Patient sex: F
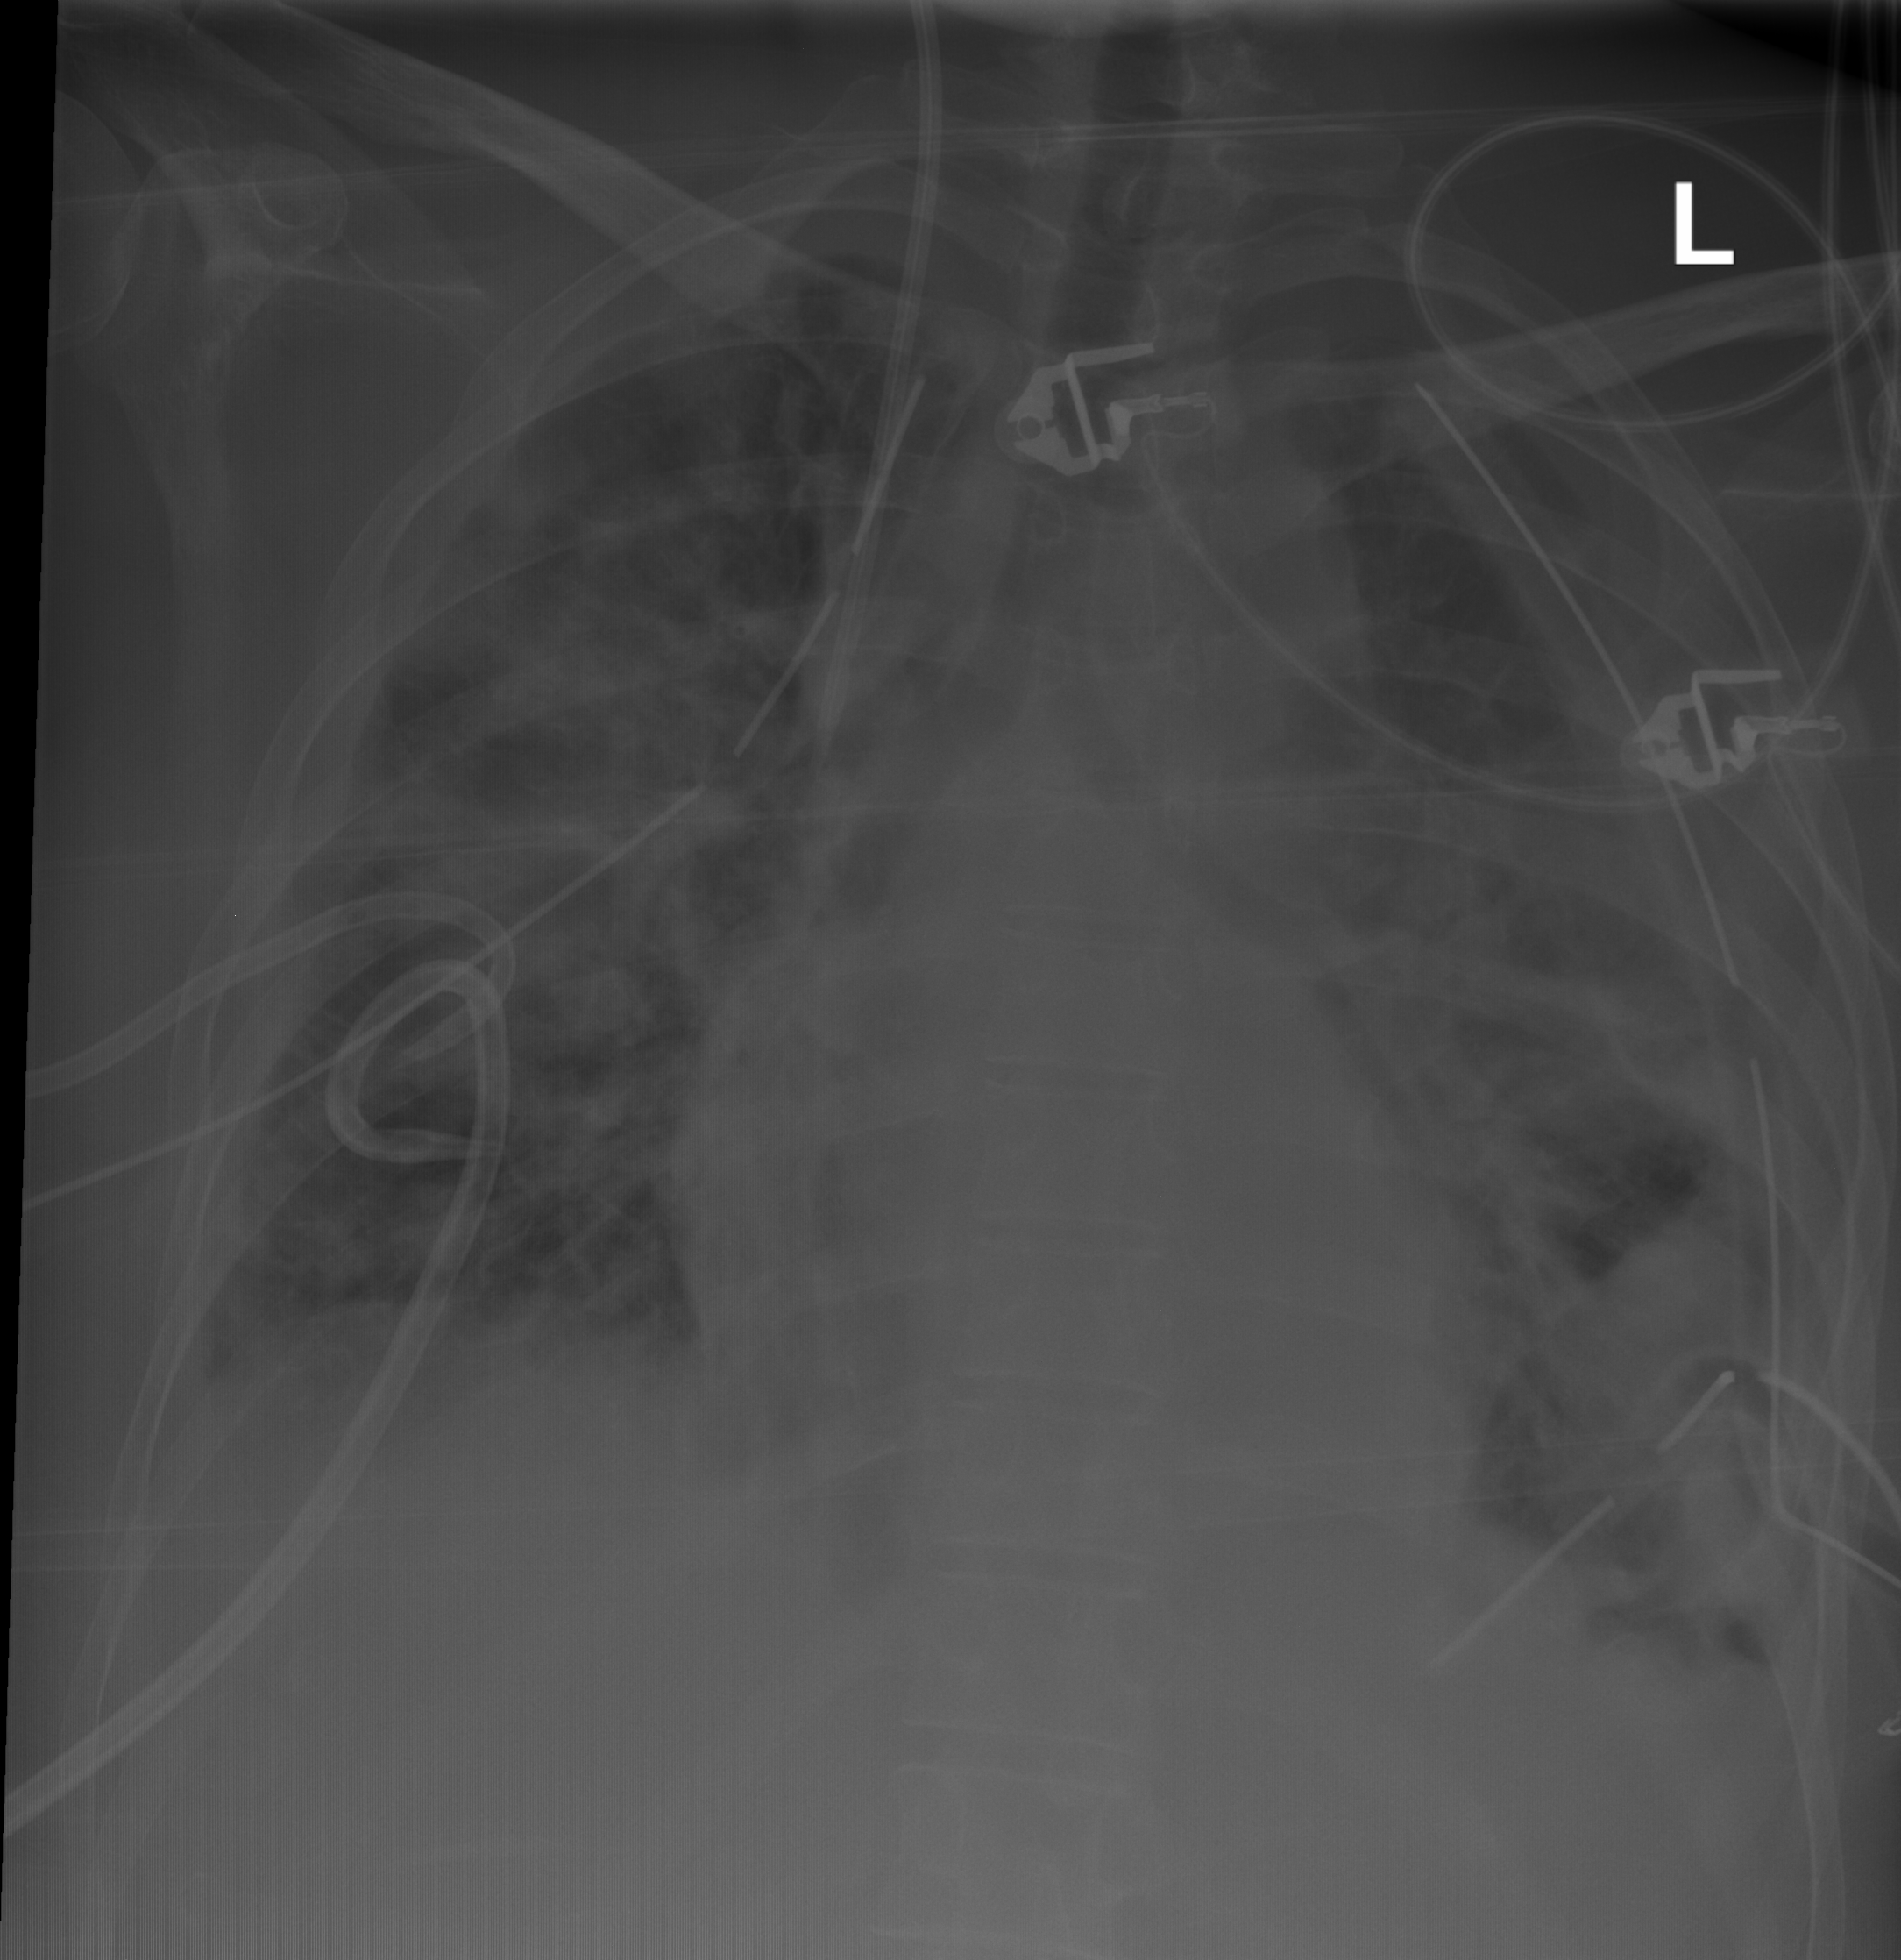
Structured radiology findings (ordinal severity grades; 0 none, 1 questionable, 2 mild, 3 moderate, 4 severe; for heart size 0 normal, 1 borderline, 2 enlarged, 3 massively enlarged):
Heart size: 1
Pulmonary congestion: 2
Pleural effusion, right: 3
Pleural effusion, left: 3
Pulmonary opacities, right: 3
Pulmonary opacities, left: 3
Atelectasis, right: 3
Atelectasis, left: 3